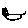
Label: cat